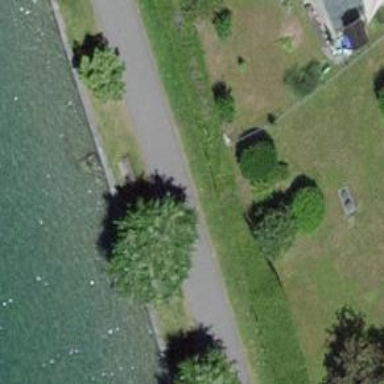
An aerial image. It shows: Bench.